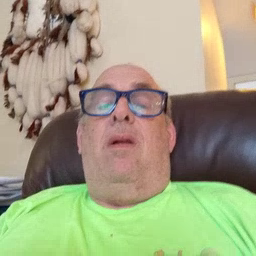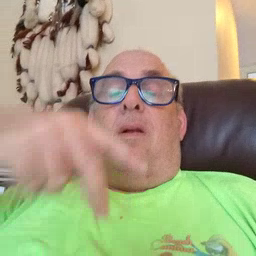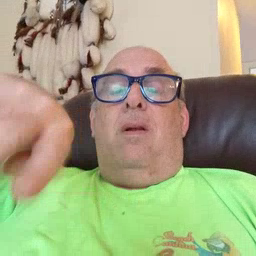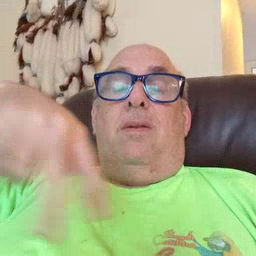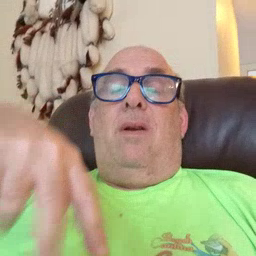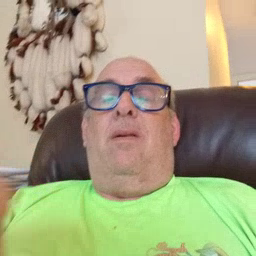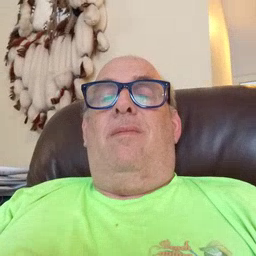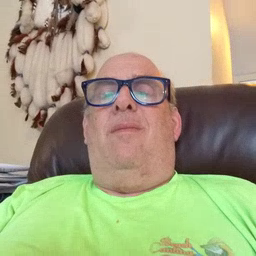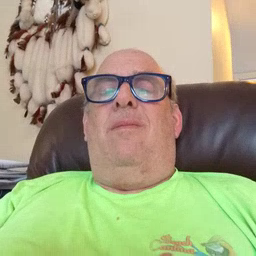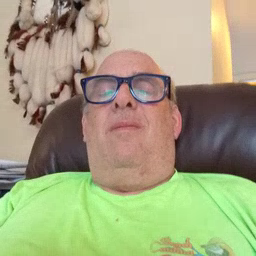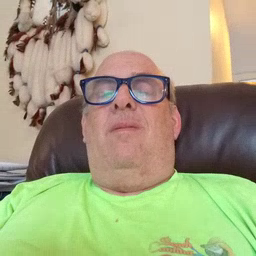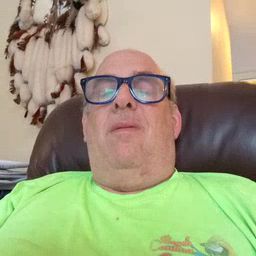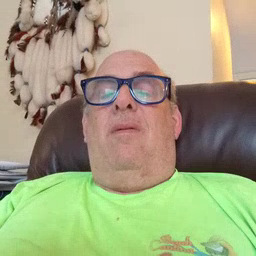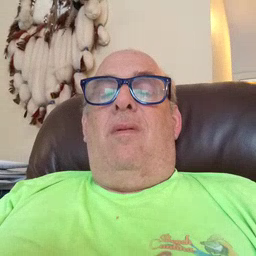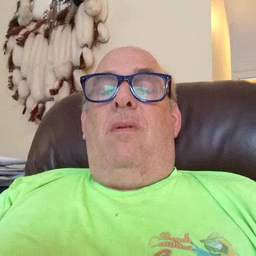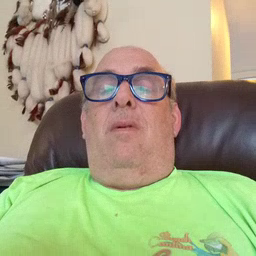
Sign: dance